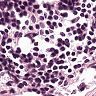
Metastatic tissue present: no